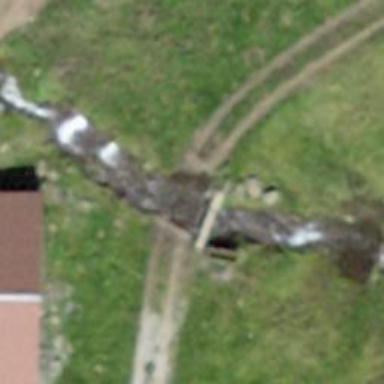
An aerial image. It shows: Path on bridge.